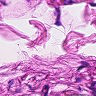
Metastatic tissue present: no